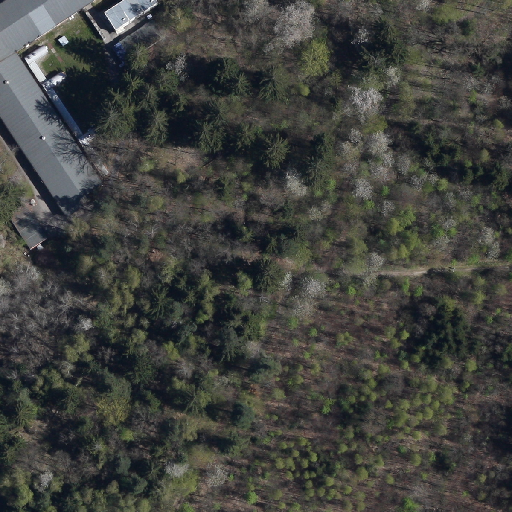
Referring expression: building with a parking lot